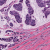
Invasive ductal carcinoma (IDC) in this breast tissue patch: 0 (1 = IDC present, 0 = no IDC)